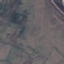
Label: HerbaceousVegetation